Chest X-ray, PA view. Patient: 57 years old, sex M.
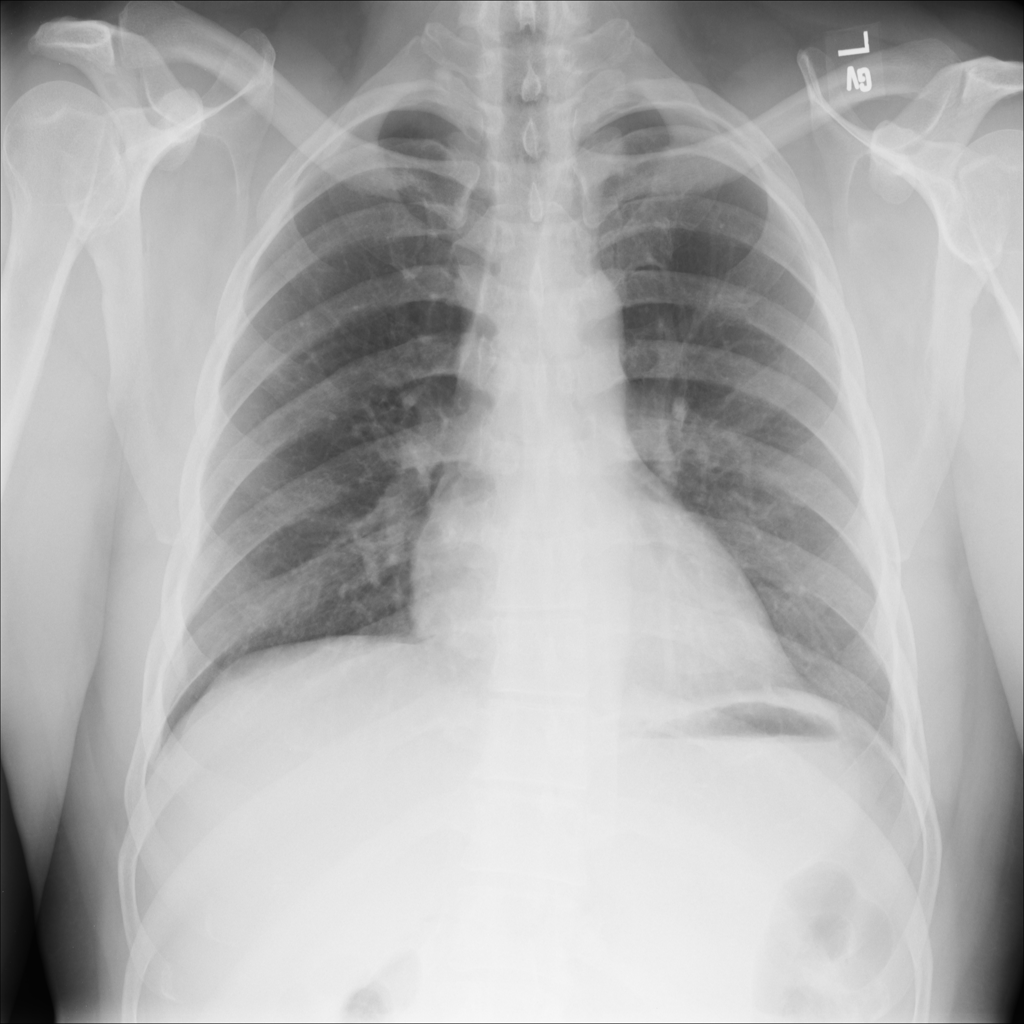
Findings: No Finding